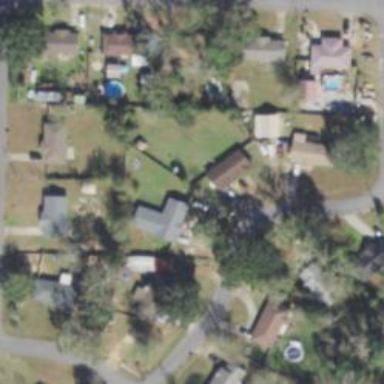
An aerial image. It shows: Residential area composed of single-family homes.